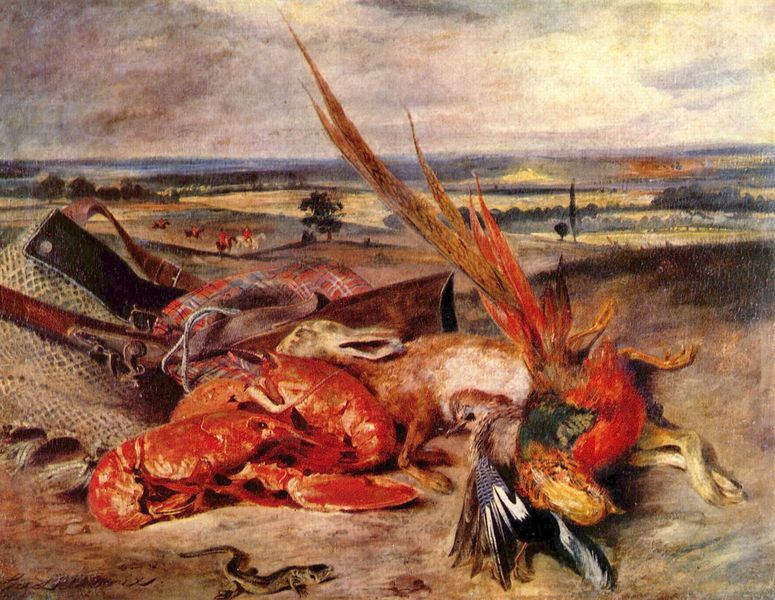
Titel: Stilleben mit Hummer
Künstler: Eugène Delacroix
Standort: Paris
Institution: Musée du Louvre
Schlagwörter: baum, blau, feder, flügel, gemälde, himmel, laub, meer, vogel, wolken, aquarell, bäume, gelb, grün, landschaft, ocker, sand, see, braun, bunt, hell, hintergrund, kariert, ohr, orange, schwarz, weiss, zeichnung, ölbild, rot, tier, tiere, tuch, wiese, wolke, beige, karo, malerei, federn, gefieder, tod, tot, ebene, erde, feld, felder, horizont, häuser, hügel, natur, vögel, busch, büsche, boden, decke, wald, pferde, reiter, hase, hasen, stilleben, stillleben, schwanz, schweif, ruhig, strand, liegen, schlafen, schlafend, schnabel, leine, tau, wild, essen, löffel, liegend, abendstimmung, surreal, unscharf, vanitas, indigo, hummer, krabbe, meerestier, memento mori, nahrung, schere, scheren, schaf, waffen, waffe, übergänge, eichelhäher, tasche, jagd, karomuster, fuchs, verschwommen, beute, fasan, jäger, kaninchen, sterben, hügelig, gewehr, echse, salamander, jagdbeute, schwanzfeder, flinte, pinien, fischerei, fang, hahn, weich, papagei, sdfg, bau, netz, reptil, plaid, natura morta, fische, krebs, eidechse, jagdszene, dsfsd, getreidefelder, fdsg, karminrot, beitel, farbabstufungen, ferdern, tote tiere, wachtel, federtier, fed, fdfdg, fdgsdf, fsdg, fsdgsdf, häasen, krustentiere, riesenhummer, fassan, land, fisch